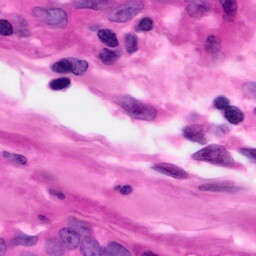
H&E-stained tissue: Pancreatic